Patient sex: M
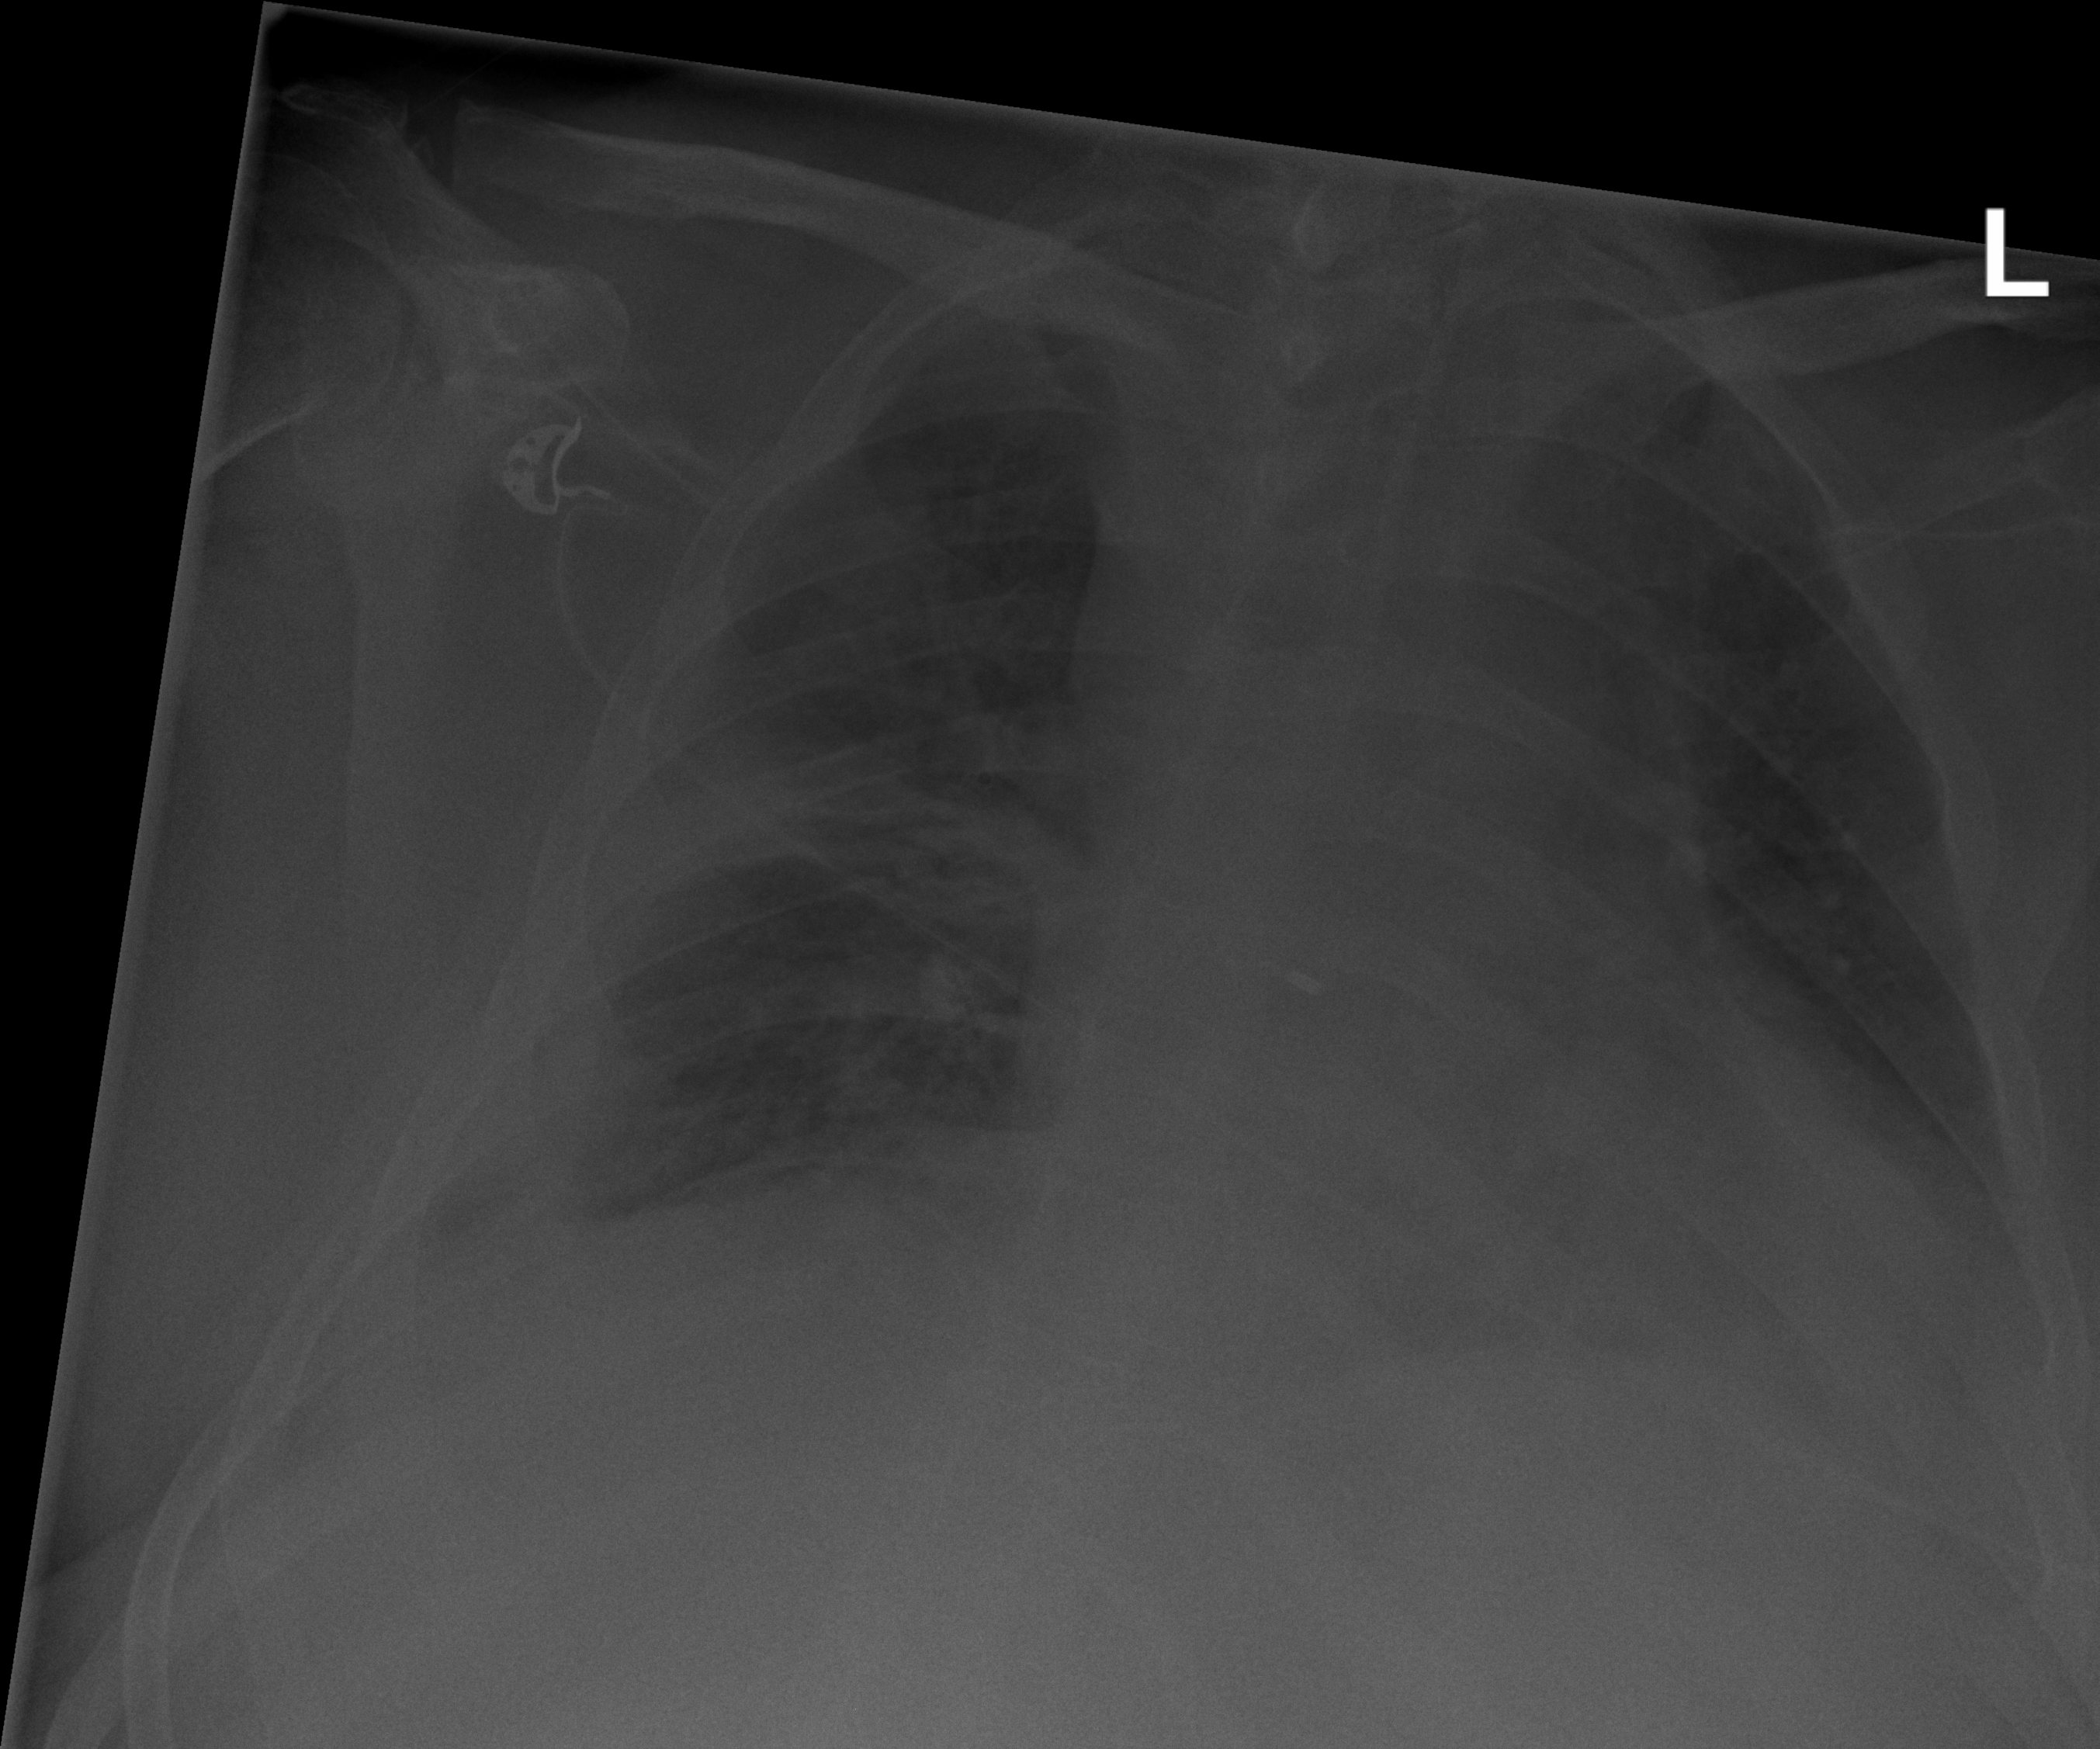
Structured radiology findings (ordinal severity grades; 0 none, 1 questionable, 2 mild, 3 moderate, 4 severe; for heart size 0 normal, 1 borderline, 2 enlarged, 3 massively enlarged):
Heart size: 2
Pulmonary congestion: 2
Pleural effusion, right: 2
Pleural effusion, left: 2
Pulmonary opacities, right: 3
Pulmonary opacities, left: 2
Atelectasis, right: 3
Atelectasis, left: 3